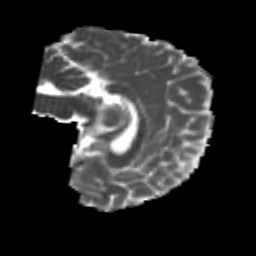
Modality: MD
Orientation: sagittal
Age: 21
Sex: female
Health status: healthy
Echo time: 0.074 s